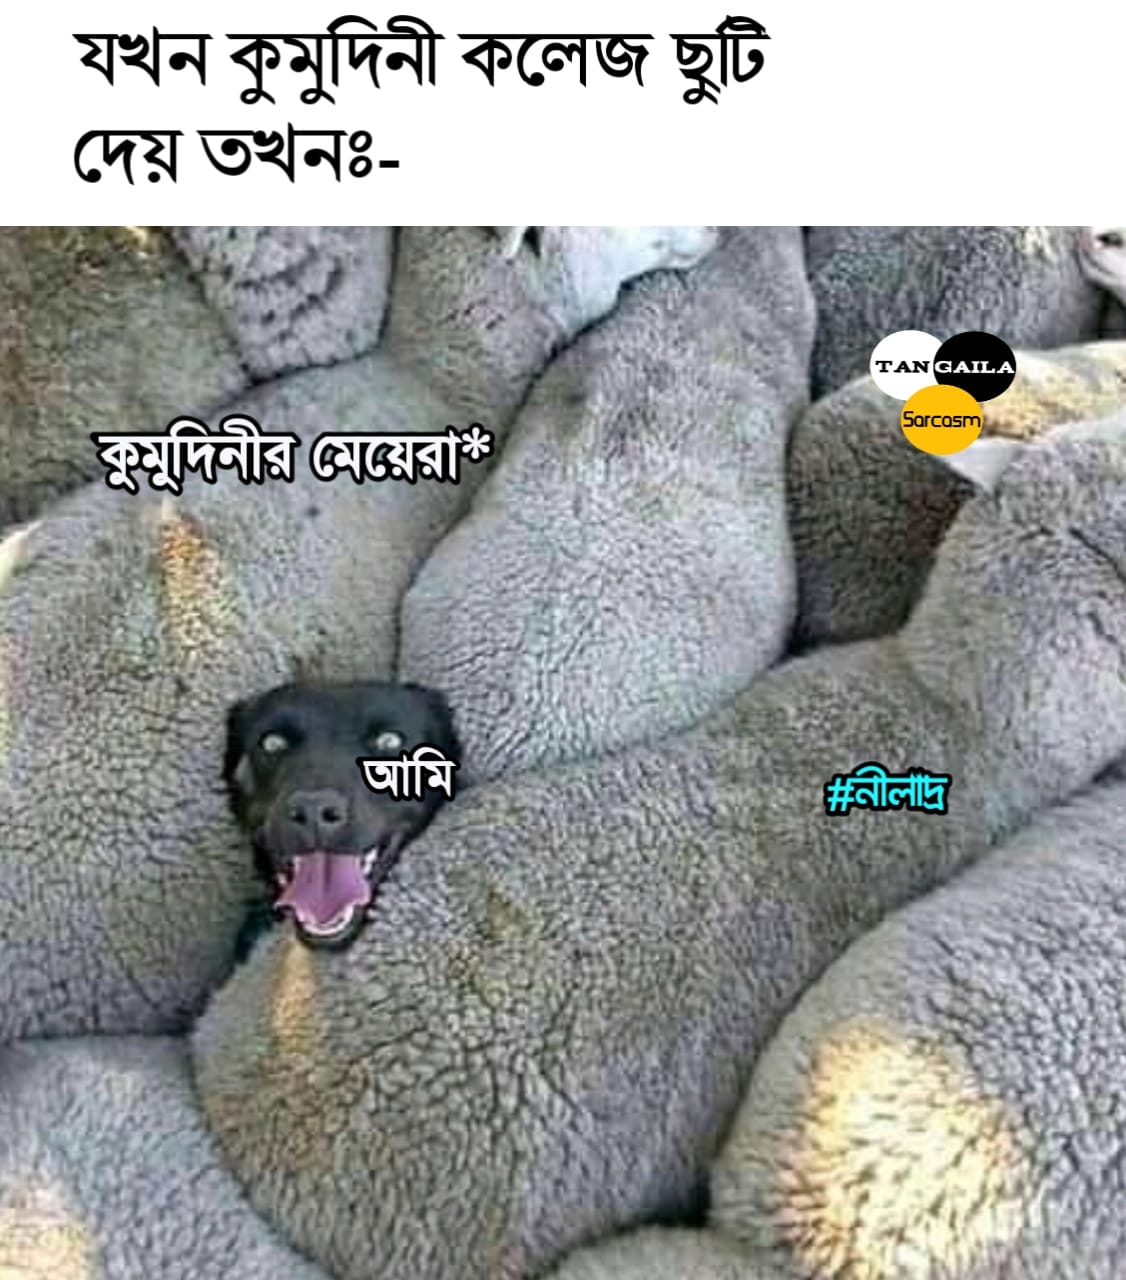
Caption: যখন কুমুদিনী কলেজ ছুটি দেয় তখনঃ-   কুমুদিনীর মেয়েরা*   আমি
Label: non-hate